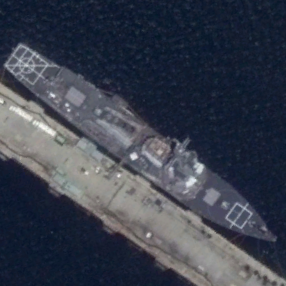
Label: destroyer